Question: I want to use Bootstrap to make a panel with a four rows of checkboxes in it.
In the following code, 'adminPanel' has a border around it but the Bootstrap content does not expand the div:

If I had normal HTML, it works fine.
'''
.adminPanel {
border: 2px solid red;
}
'''
'''
<link href="http://maxcdn.bootstrapcdn.com/bootstrap/3.3.1/css/bootstrap.min.css" rel="stylesheet" />
<div class="col-sm-12">
<div class="adminPanel">
<div class="col-sm-3">
<div class="checkbox">
<label><input type="checkbox" value=""/>Testing</label>
</div>
<div class="checkbox">
<label><input type="checkbox" value=""/>Testing</label>
</div>
<div class="checkbox">
<label><input type="checkbox" value=""/>Testing</label>
</div>
</div>
<div class="col-sm-3">
<div class="checkbox">
<label><input type="checkbox" value=""/>Testing</label>
</div>
<div class="checkbox">
<label><input type="checkbox" value=""/>Testing</label>
</div>
<div class="checkbox">
<label><input type="checkbox" value=""/>Testing</label>
</div>
</div>
<div class="col-sm-3">
<div class="checkbox">
<label><input type="checkbox" value=""/>Testing</label>
</div>
<div class="checkbox">
<label><input type="checkbox" value=""/>Testing</label>
</div>
<div class="checkbox">
<label><input type="checkbox" value=""/>Testing</label>
</div>
</div>
<div class="col-sm-3">
<div class="checkbox">
<label><input type="checkbox" value=""/>Testing</label>
</div>
<div class="checkbox">
<label><input type="checkbox" value=""/>Testing</label>
</div>
<div class="checkbox">
<label><input type="checkbox" value=""/>Testing</label>
</div>
</div>
</div>
</div>
'''
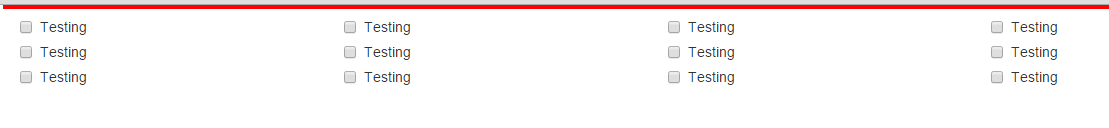
Answer: I've converted your '.col-sm-12' into a '.row' and surrounded it with a '.container' making it use a correct Bootstrap grid structure. Always have an outer '.container' and combine the usage of columns with rows. Nesting these would lead to a structure like '.container > .row > .col-... > .row > .col-...'.
However that's not the issue here. All columns float and won't take up space in the document. This makes the '.adminPanel' have a height of zero. Either add a '.clearfix' to the '.adminPanel', or as I've done move the '.adminPanel' to the '.row' class which has a clearfix built in.
'''
.adminPanel {
border: 2px solid red;
}
'''
'''
<link href="http://maxcdn.bootstrapcdn.com/bootstrap/3.3.1/css/bootstrap.min.css" rel="stylesheet" />
<div class="container">
<div class="row adminPanel">
<div class="col-sm-3">
<div class="checkbox">
<label>
<input type="checkbox" value="" />Testing</label>
</div>
<div class="checkbox">
<label>
<input type="checkbox" value="" />Testing</label>
</div>
<div class="checkbox">
<label>
<input type="checkbox" value="" />Testing</label>
</div>
</div>
<div class="col-sm-3">
<div class="checkbox">
<label>
<input type="checkbox" value="" />Testing</label>
</div>
<div class="checkbox">
<label>
<input type="checkbox" value="" />Testing</label>
</div>
<div class="checkbox">
<label>
<input type="checkbox" value="" />Testing</label>
</div>
</div>
<div class="col-sm-3">
<div class="checkbox">
<label>
<input type="checkbox" value="" />Testing</label>
</div>
<div class="checkbox">
<label>
<input type="checkbox" value="" />Testing</label>
</div>
<div class="checkbox">
<label>
<input type="checkbox" value="" />Testing</label>
</div>
</div>
<div class="col-sm-3">
<div class="checkbox">
<label>
<input type="checkbox" value="" />Testing</label>
</div>
<div class="checkbox">
<label>
<input type="checkbox" value="" />Testing</label>
</div>
<div class="checkbox">
<label>
<input type="checkbox" value="" />Testing</label>
</div>
</div>
</div>
</div>
'''